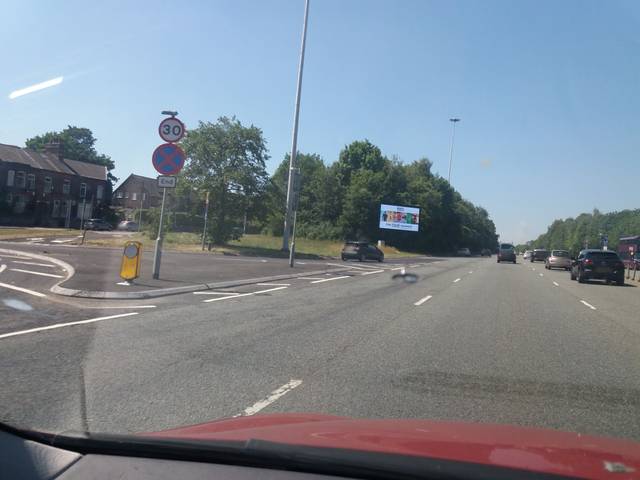
Region: United Kingdom
Coordinates: 53.494, -2.295